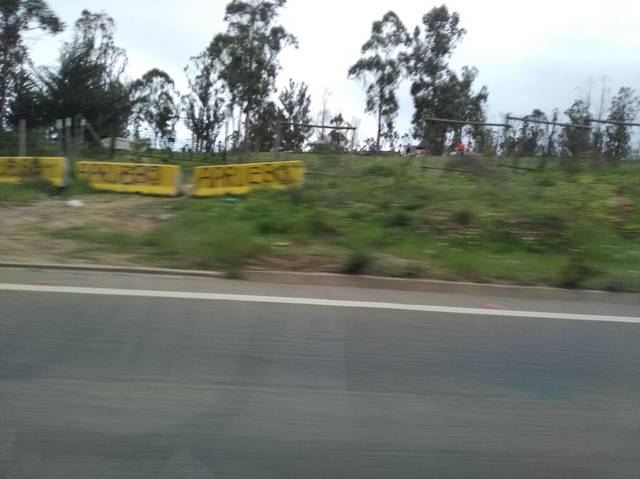
Region: Chile
Coordinates: -33.081, -71.658